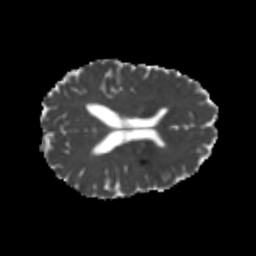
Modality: MD
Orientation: axial
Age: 25
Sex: female
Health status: healthy
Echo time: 0.074 s